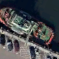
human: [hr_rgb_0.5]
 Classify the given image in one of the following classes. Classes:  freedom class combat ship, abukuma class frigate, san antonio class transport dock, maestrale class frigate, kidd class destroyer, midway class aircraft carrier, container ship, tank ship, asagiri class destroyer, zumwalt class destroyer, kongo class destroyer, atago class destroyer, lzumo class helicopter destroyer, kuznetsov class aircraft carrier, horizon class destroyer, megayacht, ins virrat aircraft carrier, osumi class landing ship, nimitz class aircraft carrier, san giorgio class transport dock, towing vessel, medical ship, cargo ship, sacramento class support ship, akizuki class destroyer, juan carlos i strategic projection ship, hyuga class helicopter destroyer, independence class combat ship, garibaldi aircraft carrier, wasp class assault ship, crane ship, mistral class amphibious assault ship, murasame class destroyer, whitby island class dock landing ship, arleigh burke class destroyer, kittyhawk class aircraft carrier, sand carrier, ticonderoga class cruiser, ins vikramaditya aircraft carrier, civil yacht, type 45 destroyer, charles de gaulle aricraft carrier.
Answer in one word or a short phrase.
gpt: Towing vessel